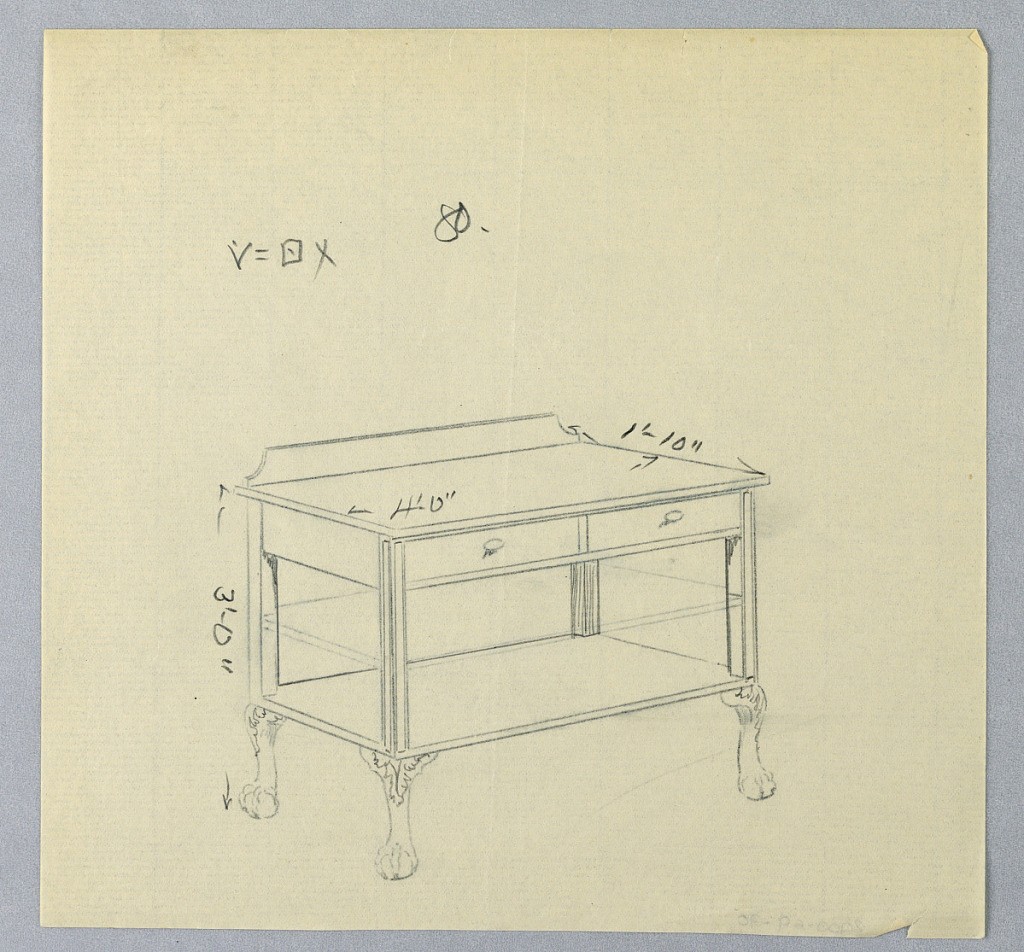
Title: Design for Serving Table with Two Shelves and Ball and Claw Feet
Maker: A.N. Davenport Co.
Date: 1900–05
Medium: Graphite on thin cream paper
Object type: Drawing
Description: Rectangular table top with 2 drawers at front, raised on 4 straight tapering bracket-shaped legs terminating in scrolling ball and claw feet with acanthus leaf motifs at fronts; 2 conforming lower shelves (the middle one suggested faintly in graphite) attached below table top; backsplash.